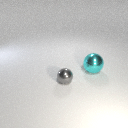
large cyan metal sphere behind small gray metal sphere